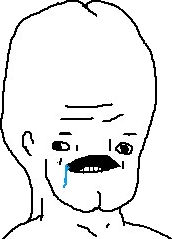
Label: 5_Brainlet